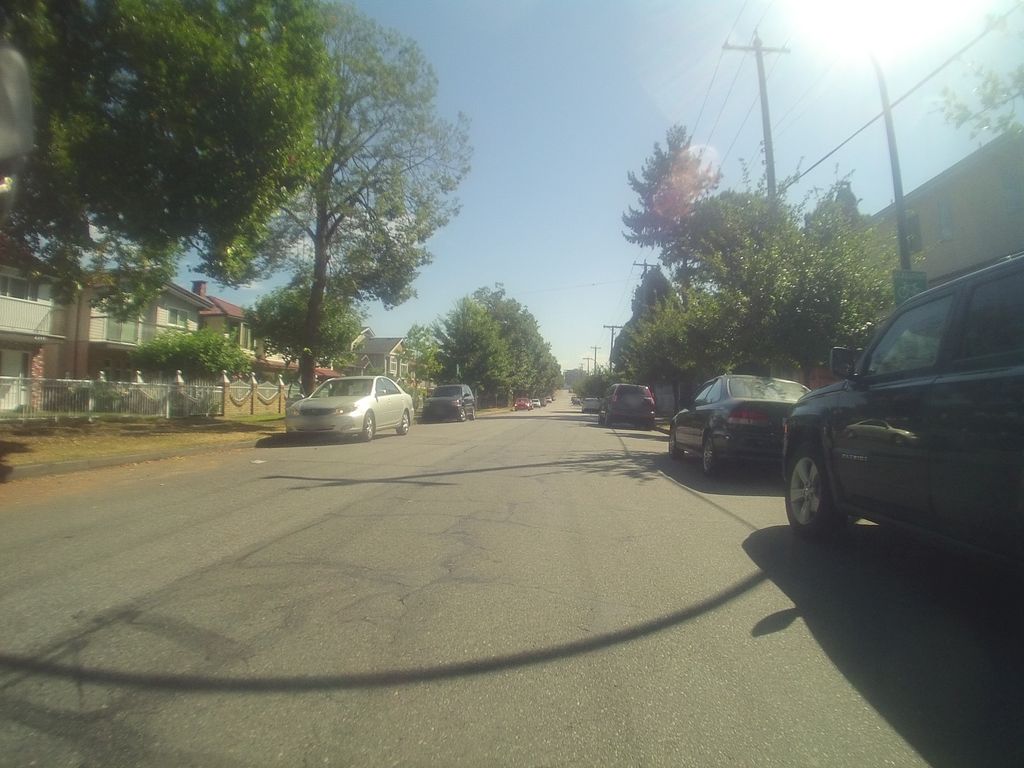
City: vancouver